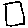
Label: square